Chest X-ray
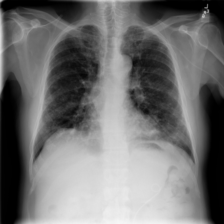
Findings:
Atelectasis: positive
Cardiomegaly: negative
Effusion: negative
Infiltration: positive
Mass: negative
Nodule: positive
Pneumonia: negative
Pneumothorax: negative
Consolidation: negative
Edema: negative
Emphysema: negative
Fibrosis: negative
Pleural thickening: negative
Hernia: negative